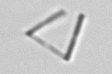
Label: Nanoneis